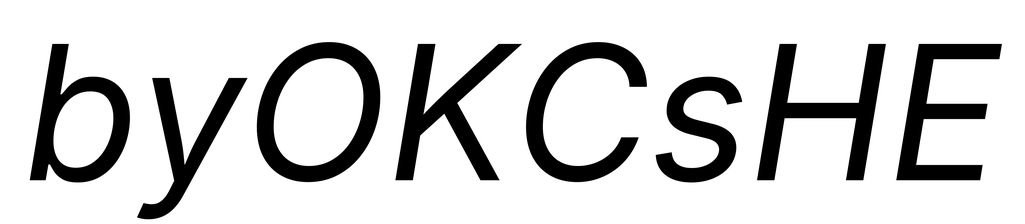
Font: Inter-Italic_Italic